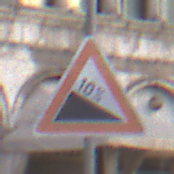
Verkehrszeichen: Gefaelle10
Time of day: SunriseSunset
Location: Outdoor (Urban)
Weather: PartlyCloudy
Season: NotSpecified
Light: Natural